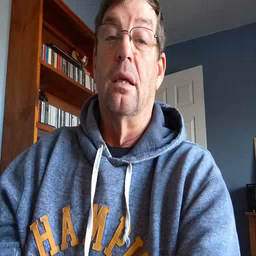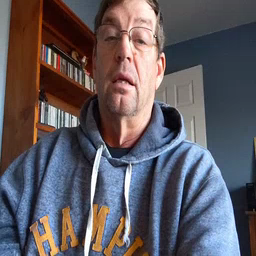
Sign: toothbrush